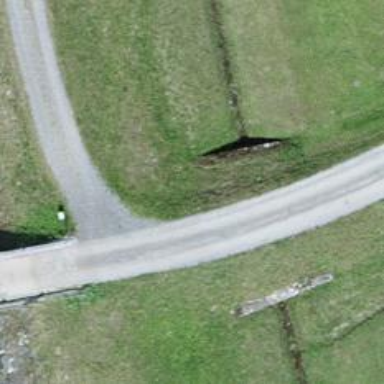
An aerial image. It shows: Drain passing through tunnel.